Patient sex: M
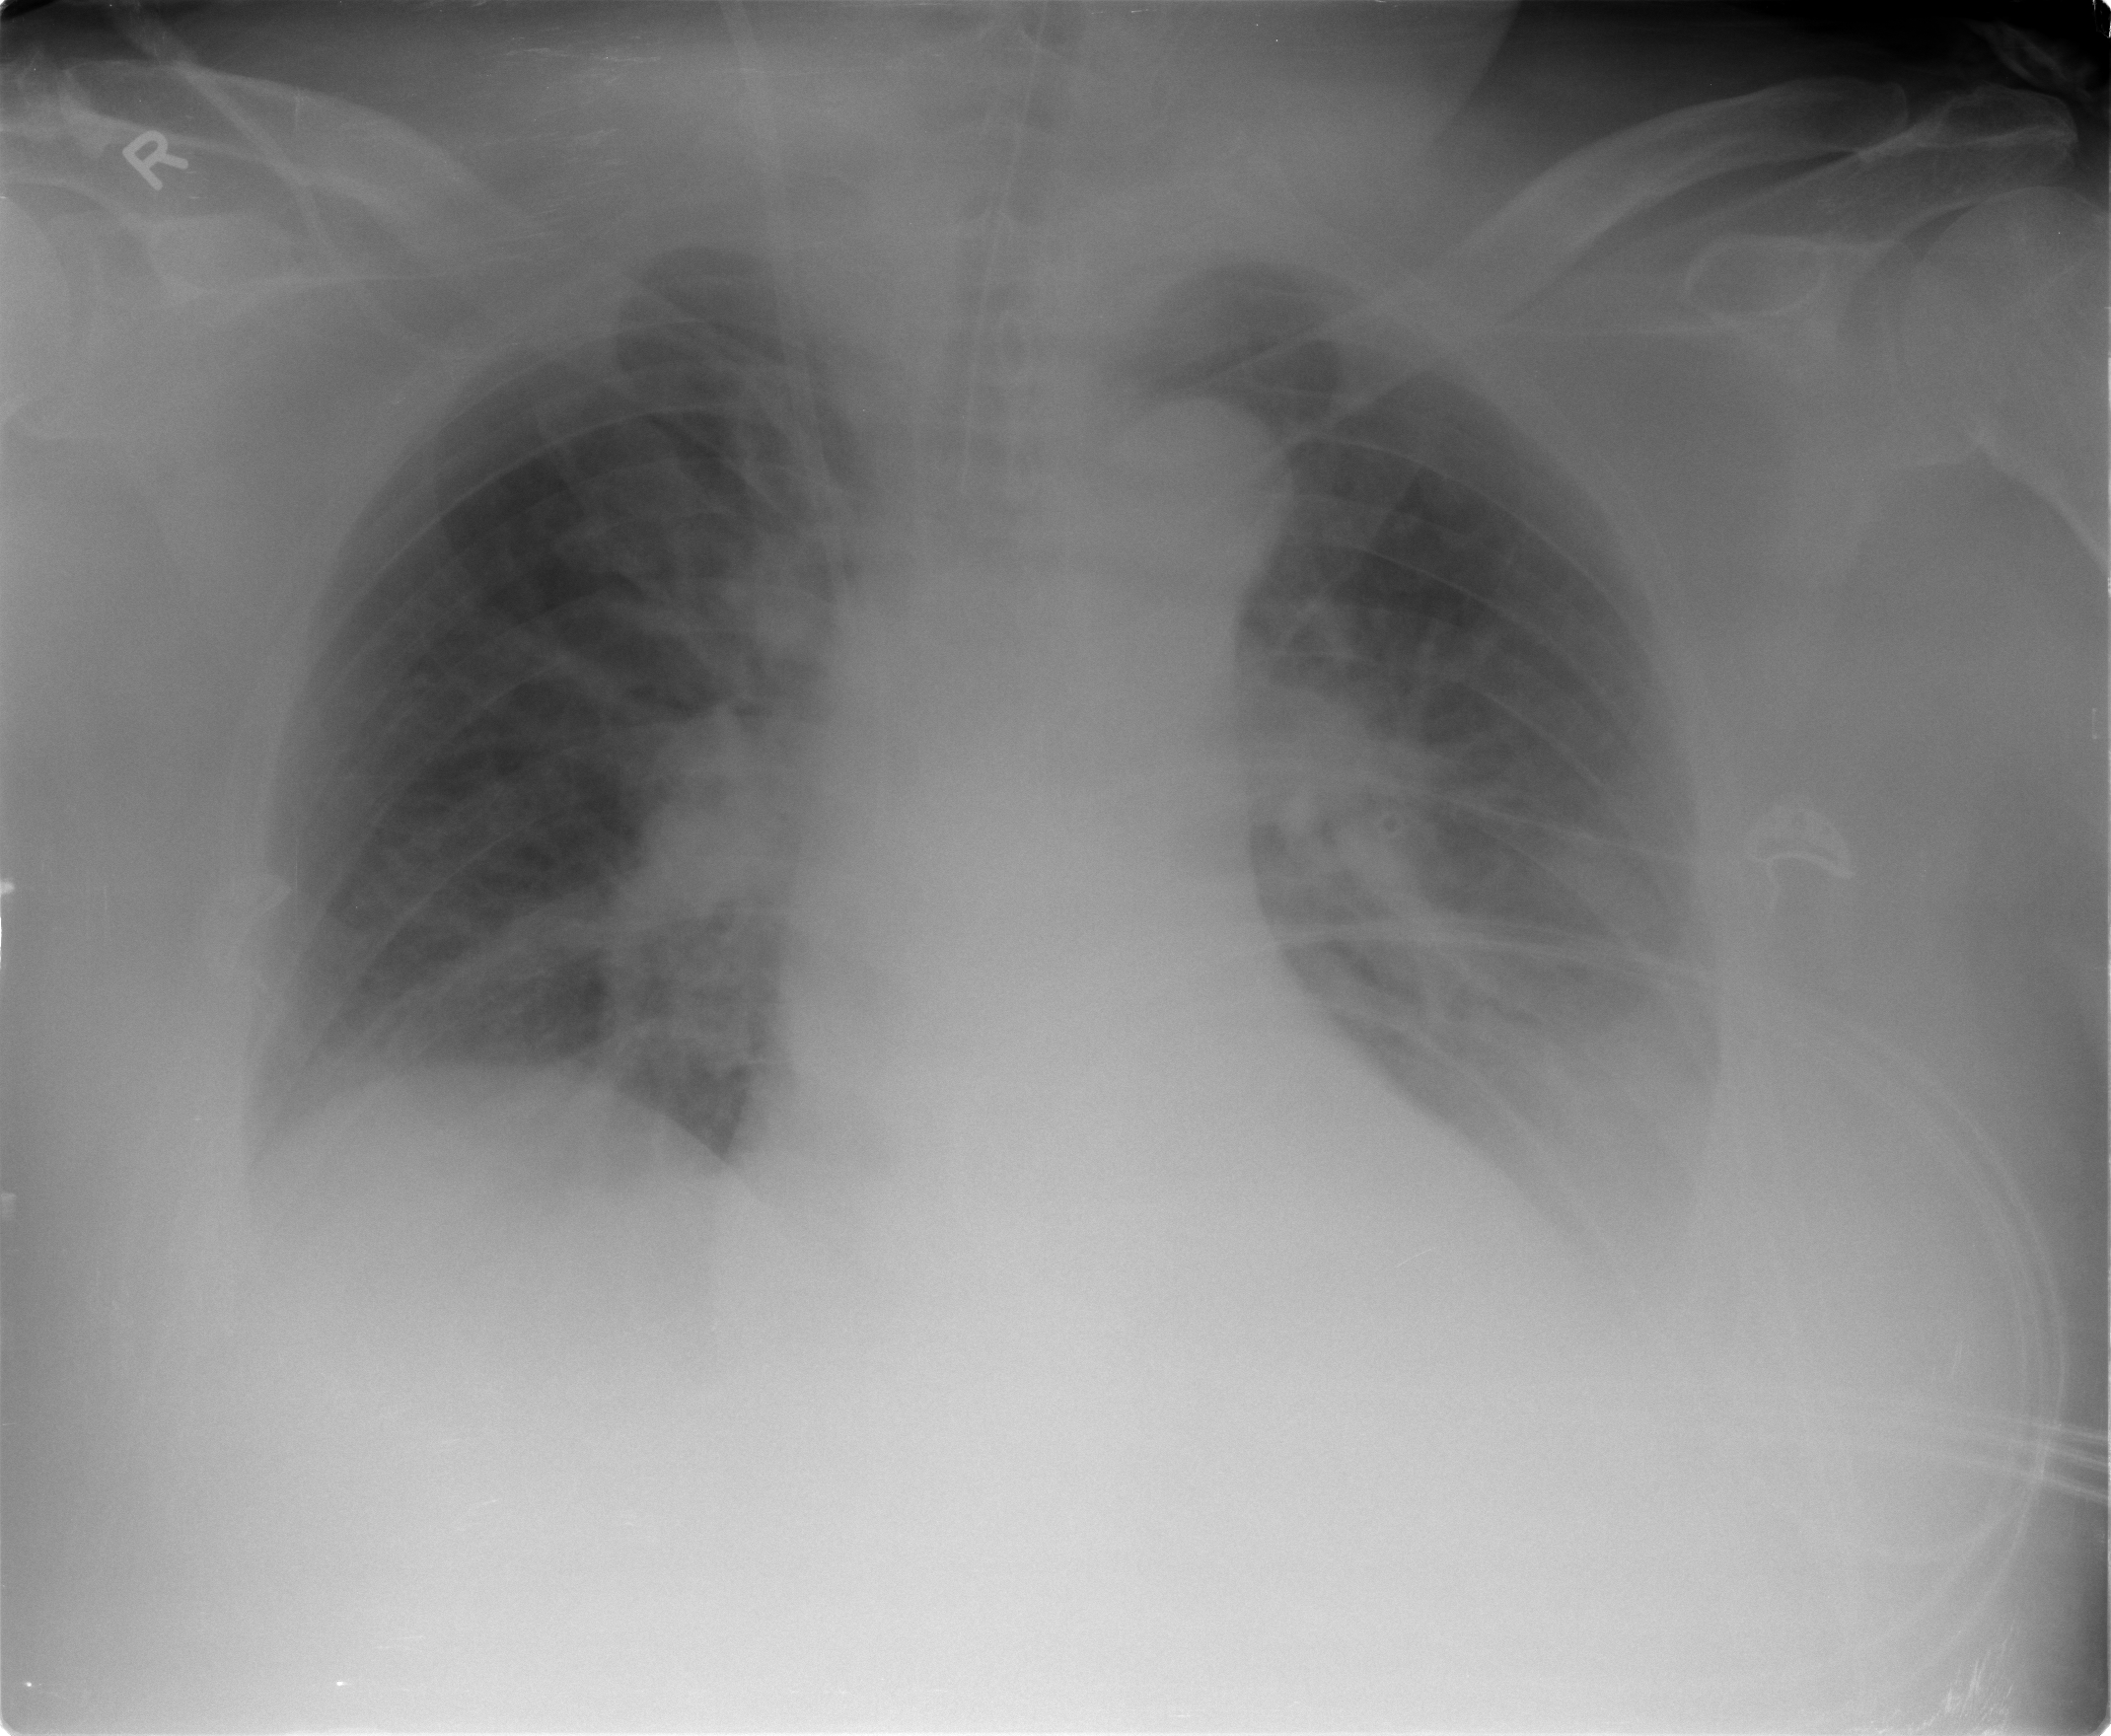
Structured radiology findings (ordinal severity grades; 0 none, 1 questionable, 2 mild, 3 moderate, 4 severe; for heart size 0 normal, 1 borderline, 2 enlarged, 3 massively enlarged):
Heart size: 0
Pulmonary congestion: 3
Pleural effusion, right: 0
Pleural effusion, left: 2
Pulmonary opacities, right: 0
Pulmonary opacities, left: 2
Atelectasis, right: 0
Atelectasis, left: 2